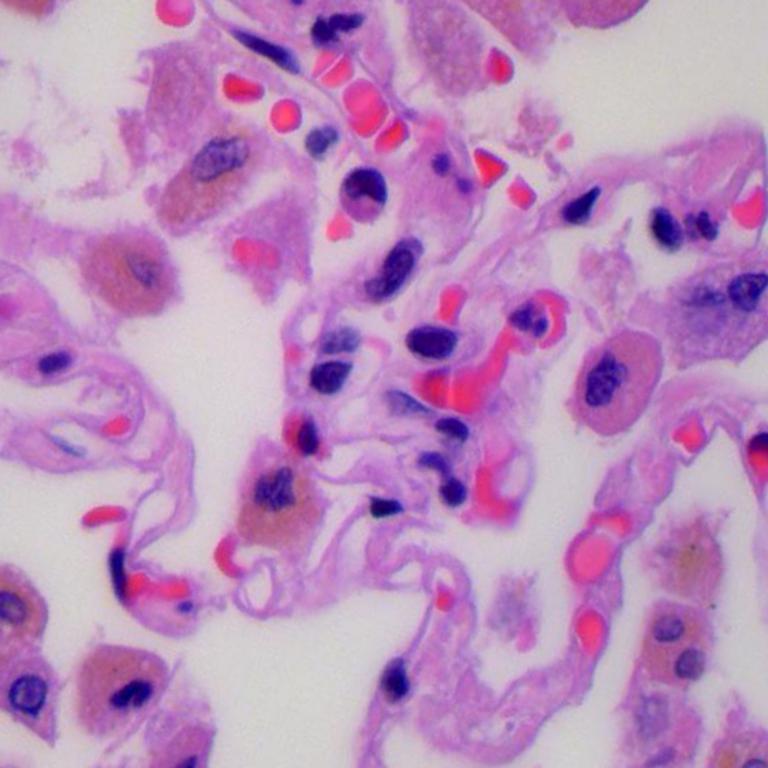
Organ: lung
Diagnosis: benign